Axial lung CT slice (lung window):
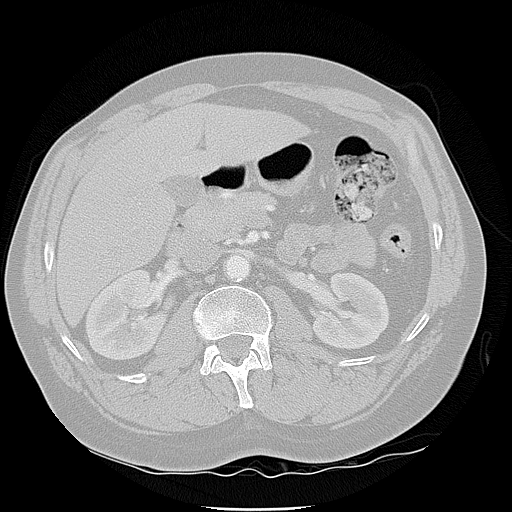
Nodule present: no